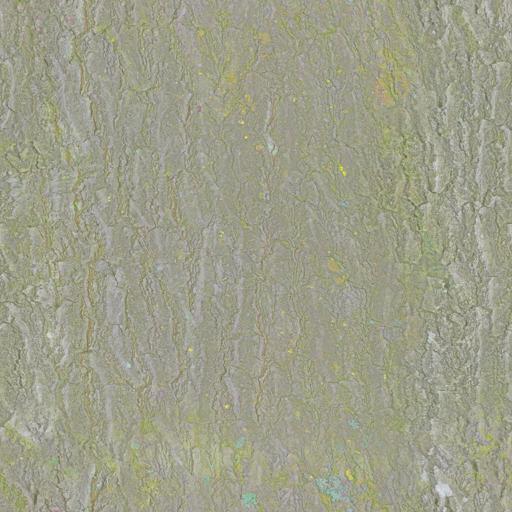
Tags: bark green grey moss mossy